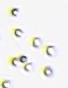
Label: Phaeocystis